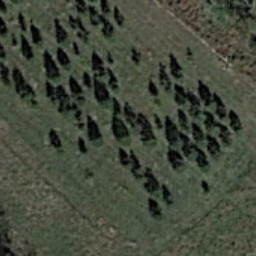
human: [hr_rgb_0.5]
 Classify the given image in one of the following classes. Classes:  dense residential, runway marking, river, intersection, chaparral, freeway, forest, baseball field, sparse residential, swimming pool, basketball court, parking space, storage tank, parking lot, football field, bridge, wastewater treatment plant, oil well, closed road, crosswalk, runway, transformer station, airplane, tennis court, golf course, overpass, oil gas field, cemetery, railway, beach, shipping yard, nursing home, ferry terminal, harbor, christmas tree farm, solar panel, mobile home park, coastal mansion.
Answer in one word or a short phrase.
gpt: christmas tree farm